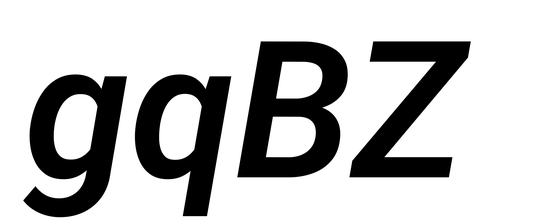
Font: Roboto-Italic_SemiBold_Italic